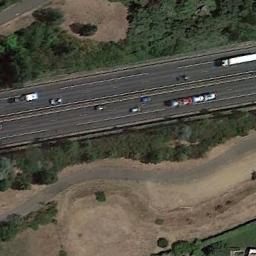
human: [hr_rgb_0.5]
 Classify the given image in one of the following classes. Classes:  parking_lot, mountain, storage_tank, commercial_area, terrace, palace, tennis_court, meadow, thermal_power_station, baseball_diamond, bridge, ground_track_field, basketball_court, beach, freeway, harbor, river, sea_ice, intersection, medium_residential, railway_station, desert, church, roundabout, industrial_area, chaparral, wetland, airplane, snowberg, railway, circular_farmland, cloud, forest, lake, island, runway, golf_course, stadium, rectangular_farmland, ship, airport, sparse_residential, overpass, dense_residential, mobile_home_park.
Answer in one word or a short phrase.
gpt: freeway